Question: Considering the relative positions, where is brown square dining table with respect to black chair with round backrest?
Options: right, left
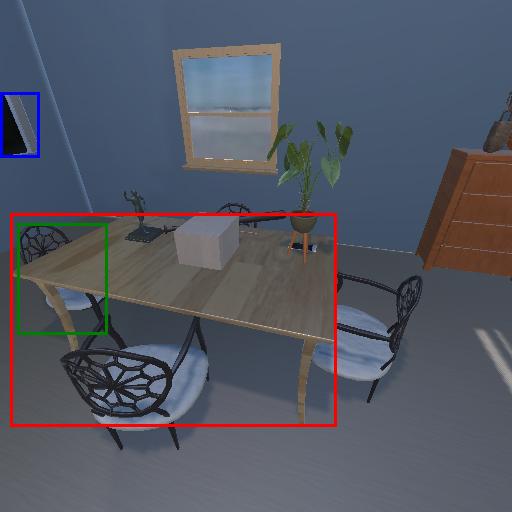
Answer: right